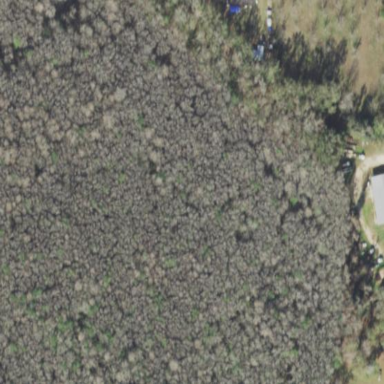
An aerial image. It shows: Beautiful mangrove wetland area.